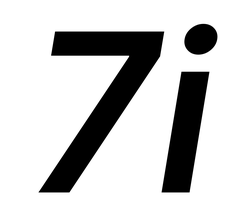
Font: Inter-Italic_SemiBold_Italic